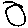
Label: circle